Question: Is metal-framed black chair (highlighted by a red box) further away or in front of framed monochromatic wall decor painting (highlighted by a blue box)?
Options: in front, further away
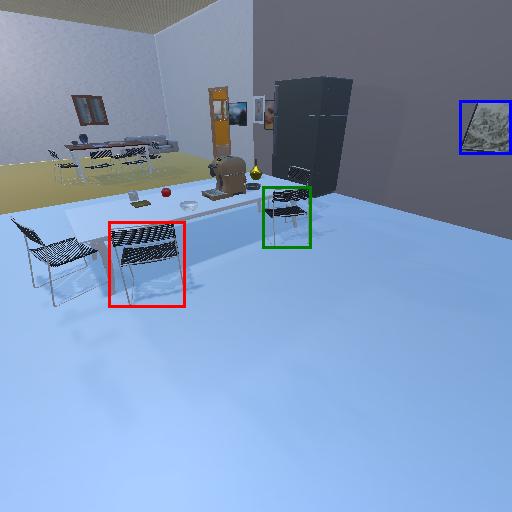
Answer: in front